Interaction volume radius: 5 \u00c5
Interaction volume height: 10 \u00c5
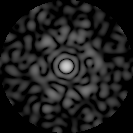
Disorder parameter: 0.8908